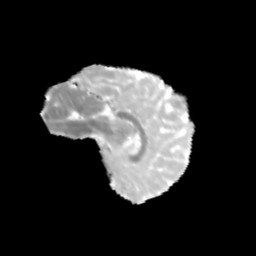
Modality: MD
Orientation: sagittal
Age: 12
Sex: female
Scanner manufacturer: siemens
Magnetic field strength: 3 T
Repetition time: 3.8 s
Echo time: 0.07 s